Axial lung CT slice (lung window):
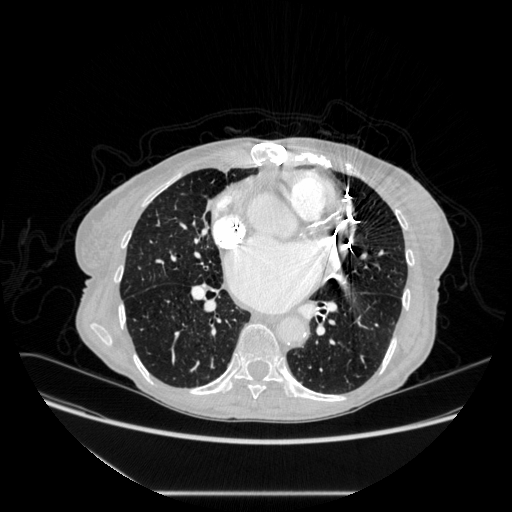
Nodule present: no